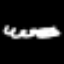
Label: squiggle